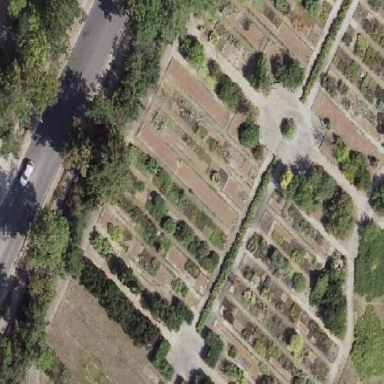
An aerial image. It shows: Flowerbed that is used for landscaping or gardening purposes.